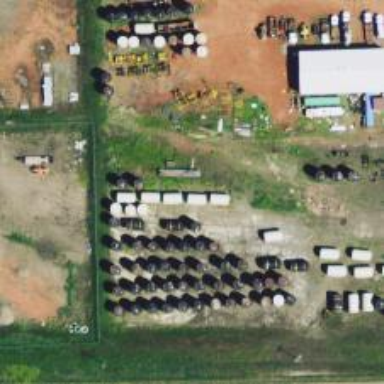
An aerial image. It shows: Storage tank that is man-made.